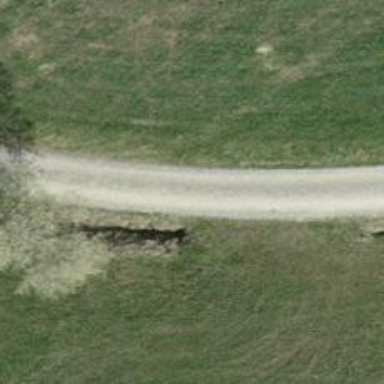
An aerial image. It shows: Gravel track with grade 2 quality.